Правильный тетраэдр составлен из однородного провода, постоянного поперечного сечения. В вершину $A$ по длинному прямому кабелю, направленному в центр тетраэдра $O$, втекает ток $I$, вытекающий таким же образом через вершину $B$, как показано на рисунке.
Какова величина и направление индукции магнитного поля в центре тетраэдра?
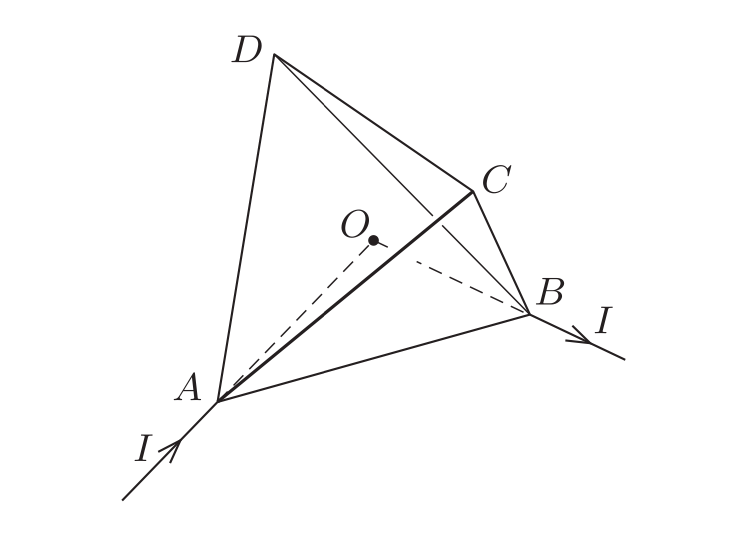
Ответ: Поле равно нулю.
Темы:
T, ★, Электромагнетизм, Магнитостатика, Расчет полей, 200 задач, Принцип суперпозиции